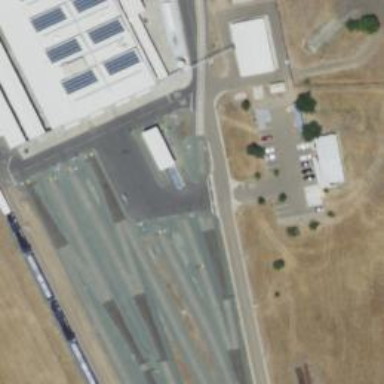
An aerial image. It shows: Railway yard used for servicing trains.